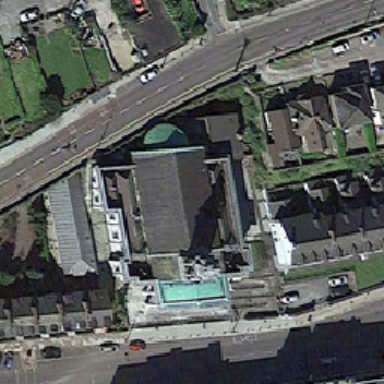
Gray and green roofs and other houses and churches are sandwiched between two roads .